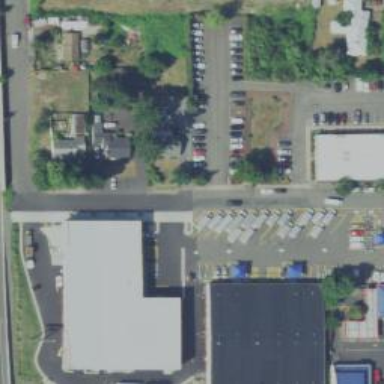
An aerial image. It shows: Commercial area with storage rental shop.